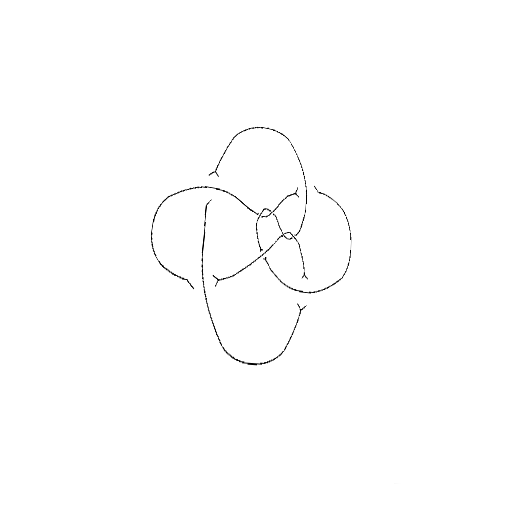
Crossing number: 9